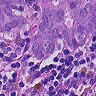
Metastatic tissue present: yes